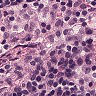
Metastatic tissue present: no